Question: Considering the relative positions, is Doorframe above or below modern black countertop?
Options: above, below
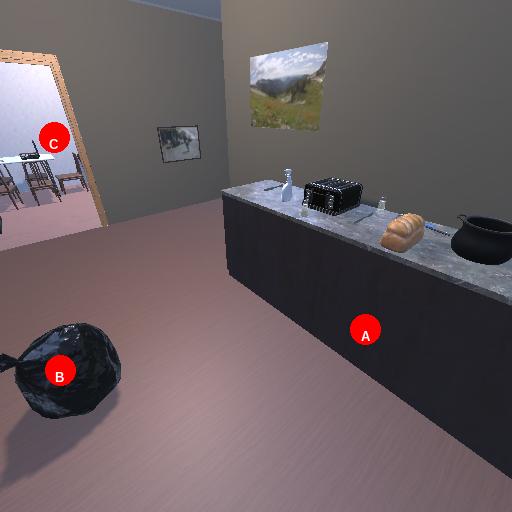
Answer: above